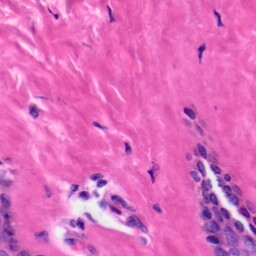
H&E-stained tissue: Skin